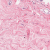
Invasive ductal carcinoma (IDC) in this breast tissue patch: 0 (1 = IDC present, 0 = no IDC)